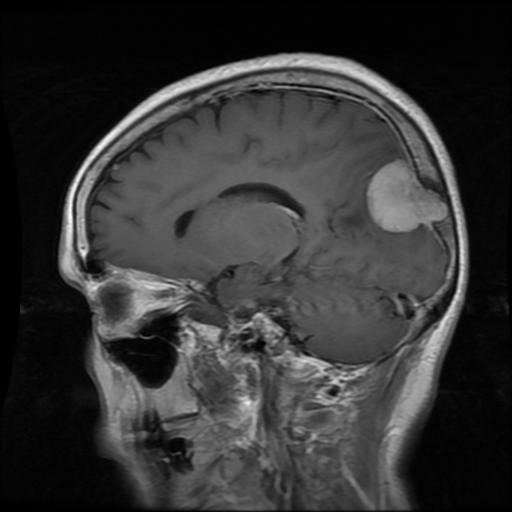
Label: meningioma